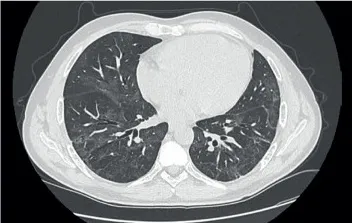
(B) Chest CT at day +117 showing persistence of ground-glass opacities with significant reduction.
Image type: radiology (ct)